Current action and preconditions to check: trajectory_clear

Your task: For each precondition in the list above, predict whether it will hold at this action.

Consider the current scene as observed from the mobile robot's camera, and analyze the predicted future states of all dynamic agents (e.g., people, animals, vehicles, or any moving entities) within the NEXT SECOND.

IMPORTANT: Only answer "very likely" if you are absolutely certain—based on strong, clear evidence—that a dynamic agent will violate the precondition in the predicted future state. Do NOT answer "very likely" for unlikely, ambiguous, or low-probability risks.

Ask yourself for each precondition: Is there a high probability, with clear and convincing evidence, that the predicted future states of any dynamic agent will interfere with the predicted future state of the currently executing action within the NEXT SECOND, causing that precondition to fail?

Assess the risk level based on these predictions. Use "likely" or "very likely" if motions create a clear risk of interference.

Use "neutral" or "improbable" if agents are nearby but their predicted paths are clearly diverging or non-conflicting.

Failure Risk Categories: "very improbable", "improbable", "neutral", "likely", "very likely"

Answer Format: Output ONLY the probability_of_failure value from these categories: "very improbable", "improbable", "neutral", "likely", "very likely"

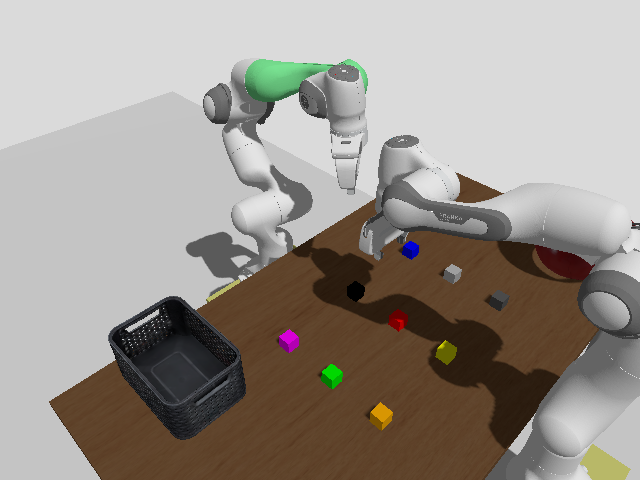

Answer: likely